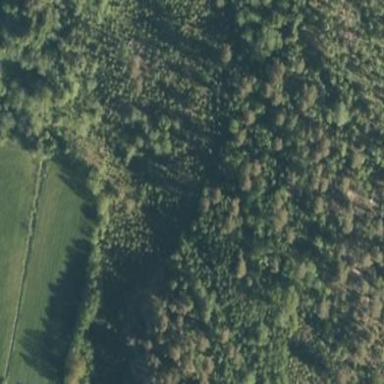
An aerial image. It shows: Scrub vegetation in area designated for logging.